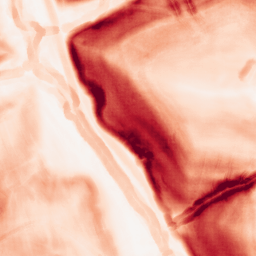
Category: morphological
Decomposition family: morphological_gradient
Decomposition parameters: size: 5
shape: disk
Upsampling method: sinc_hamming
Upsampling parameters: scale: 8
kernel_size: 16
Upsampling scale: 8